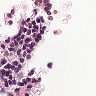
Metastatic tissue present: no